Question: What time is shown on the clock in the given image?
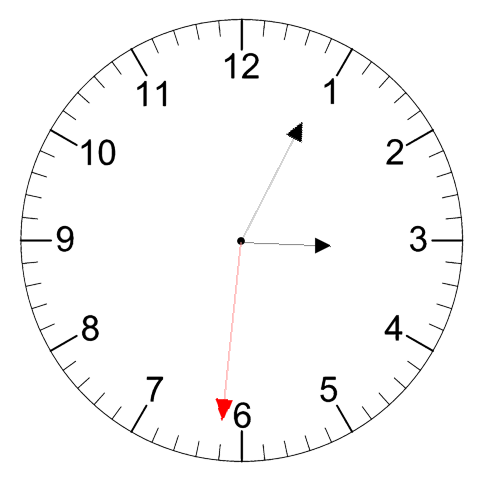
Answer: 03:04:31